Question: I am trying to insert, update the data on Grid in VB.net windows application which has to update the data in database. I am not able to achieve this functionality using new schema name(Customer) but when I try to create table with schema "dbo" I am able insert, update the data on grid and able to see the data in SQL Server as well.
Please help me what I need to change in code perform insert and update options.
code:
'''
Private Sub Form1_Load(sender As Object, e As EventArgs) Handles MyBase.Load
Dim test1 As String
test1 = "Select * from Customer.CustomerID"
connection = New OleDbConnection
connection.ConnectionString = "Provider=MSOLEDBSQL.1;Integrated Security=SSPI;Initial Catalog=prod;Data Source=IN-TESTVM;Use Procedure for Prepare=1;Auto Translate=True;Packet Size=4096;Workstation ID=IN-TESTVM;Use Encryption for Data=False;Tag with column collation when possible=False;MARS Connection=False;DataTypeCompatibility=0;Trust Server Certificate=False;Application Intent=READWRITE;MultisubnetFailover=False;Use FMTONLY=False;"
connection.Open()
myDA = New OleDbDataAdapter(test1, connection)
dsDataGrid = New DataSet
myDA.Fill(dsDataGrid)
grid.DataSource = dsDataGrid.Tables(0)
bindsrc2.DataSource = dsDataGrid
connection.Close()
End Sub
'''
Button click event code is like as below
'''
Private Sub Button1_Click(sender As Object, e As EventArgs) Handles Button1.Click
app = New OleDbCommandBuilder(myDA)
bindsrc2.EndEdit()
myDA.Update(bindsrc2.DataSource) 'Hitting the error while updating the data at this line
End Sub
'''
I am able to load the data into grid using the schema name other than dbo as well.
'''
myDA.Fill(dsDataGrid)
grid.DataSource = dsDataGrid.Tables(0)
bindsrc2.DataSource = dsDataGrid
'''
Error message after clicking save button

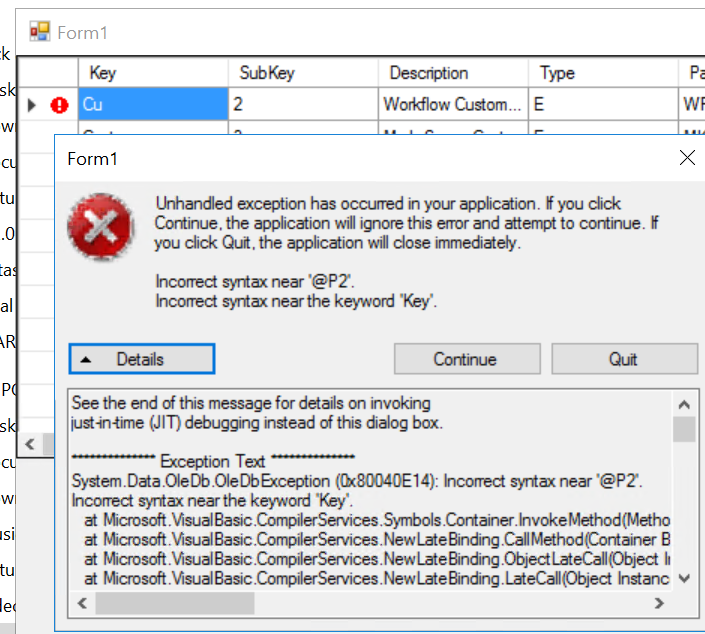
Answer: Try setting the 'QuotePrefix' and 'QuoteSuffix' of your command builder to '"["' and '"]"' respectively. As you are using a wildcard in your query, the command builder will not escape column names automatically and that means that keywords or spaces or other special characters will cause syntax errors.
Note that there are two alternatives. One is to not use a command builder at all and create your own action commands. In that case, you write the SQL so you escape the column names that need it. The other is to not use a wildcard in the query, in which case you will escape the column names that need it and the command builder will follow suit.